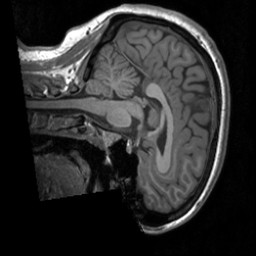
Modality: T1w
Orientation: sagittal
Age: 19
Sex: female
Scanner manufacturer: siemens
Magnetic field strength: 3 T
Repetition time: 1.9 s
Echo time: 0.00226 s